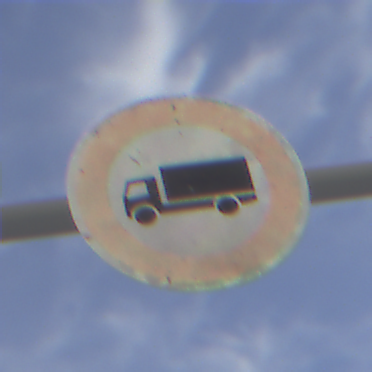
Verkehrszeichen: VerbotFuerKraftfahrzeugeUeberDreiKommaFuenfTonnen
Umgebung: Outdoor, Suburban
Tageszeit: MorningAfternoon
Wetter: PartlyCloudy
Licht: Natural
Jahreszeit: NotSpecified
Kontrast: HighContrast